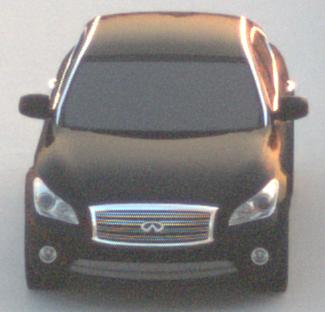
Make: Infiniti
Model: M 37
Detailed model: M (Y51)
Model produced from: 2010/10
Model produced until: 2013/11
Doors: 4
Color: black
Road condition: dry road
Daytime: sunrise or sunset
Contrast: medium contrast